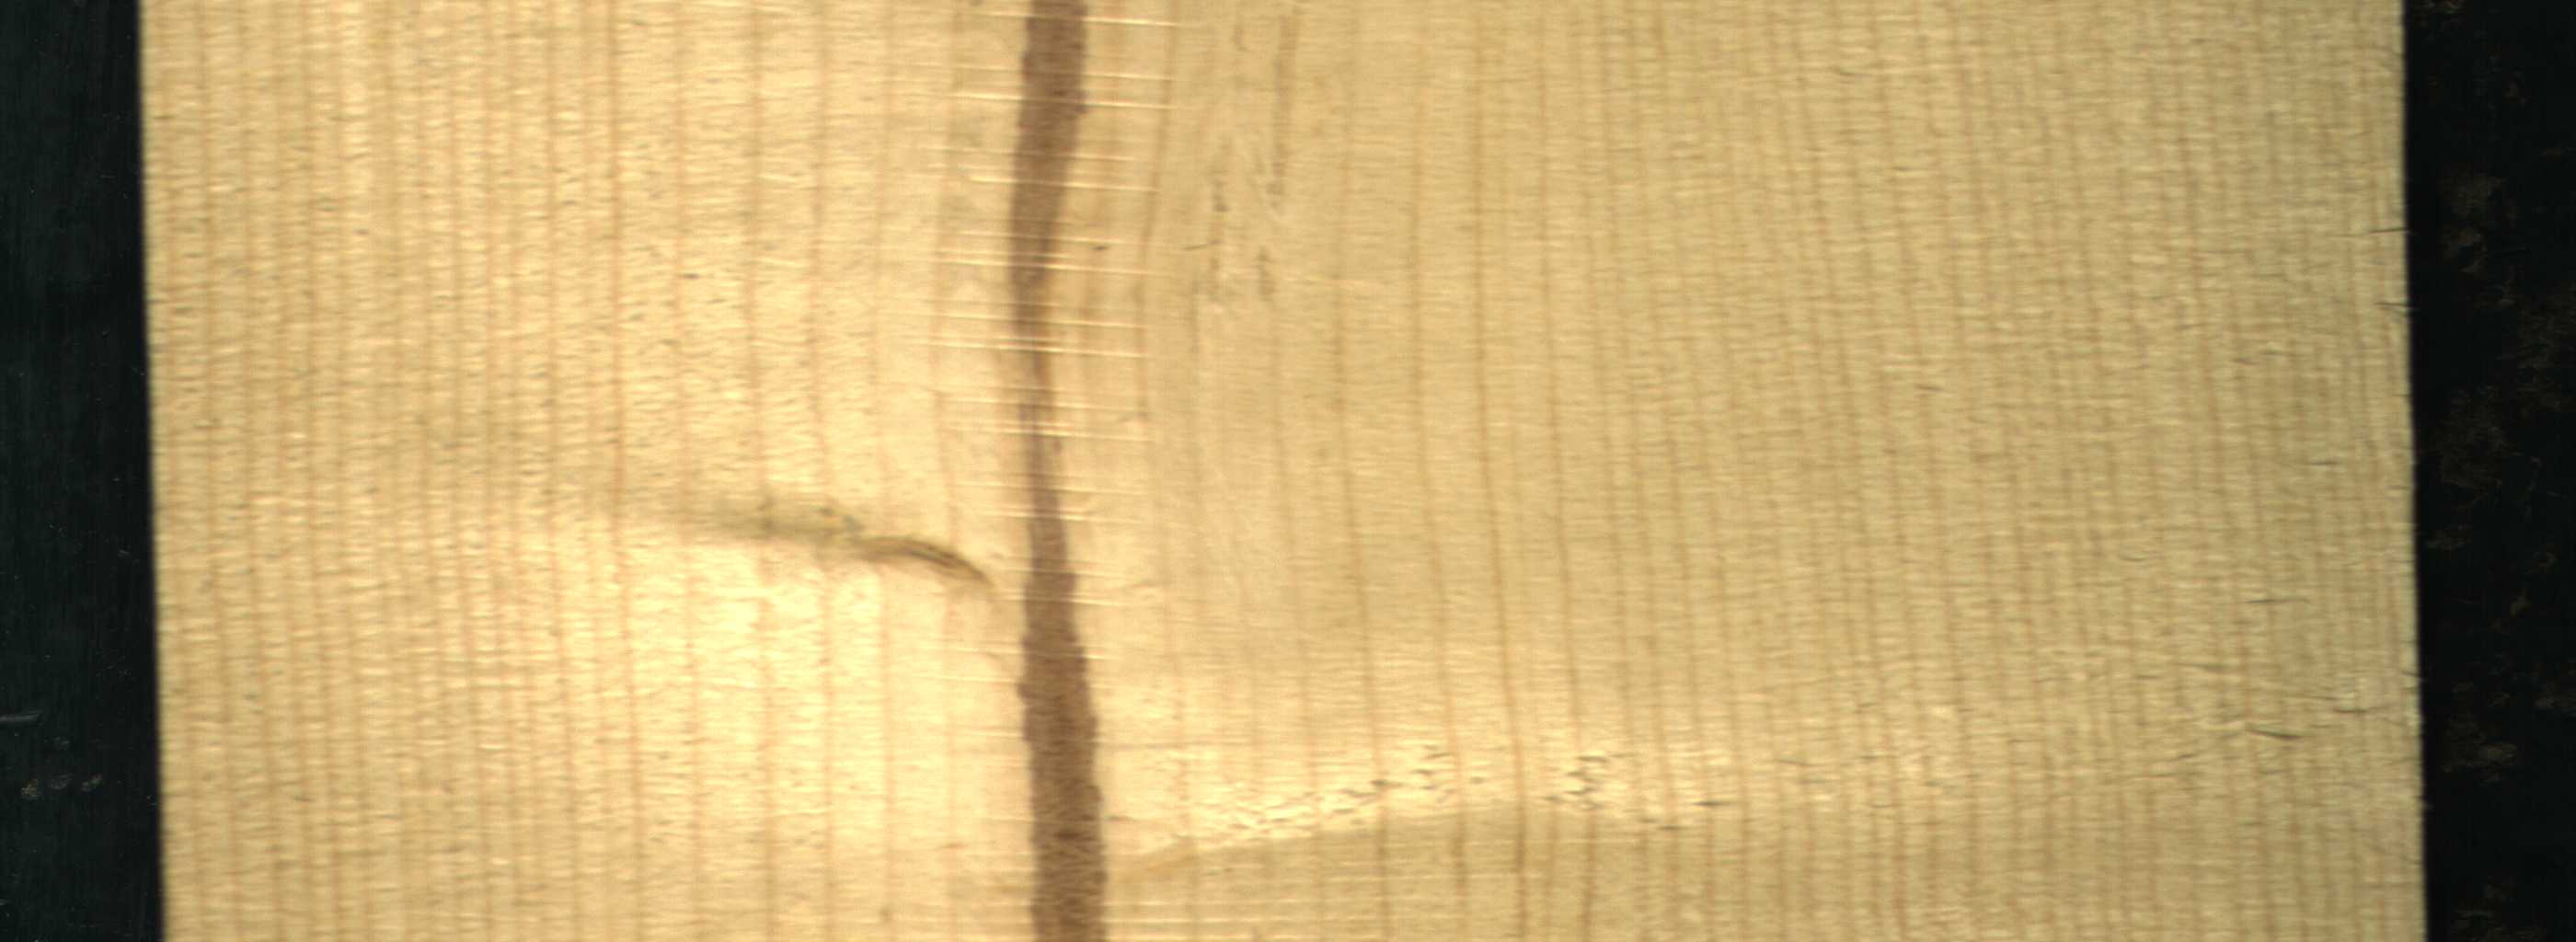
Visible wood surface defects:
Marrow